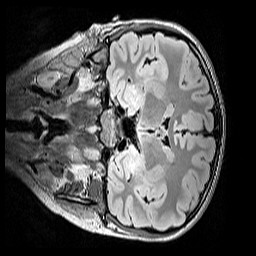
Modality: FLAIR
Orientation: coronal
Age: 11
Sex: female
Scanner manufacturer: siemens
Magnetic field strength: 3 T
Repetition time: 5 s
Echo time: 0.388 s